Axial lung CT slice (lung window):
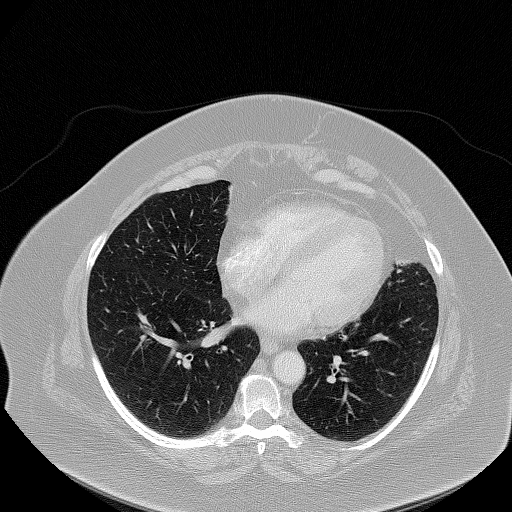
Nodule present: no